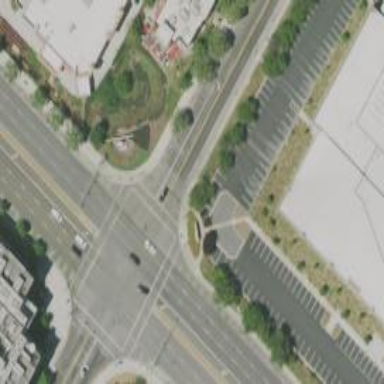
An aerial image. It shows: Solid stop line on the road marking.